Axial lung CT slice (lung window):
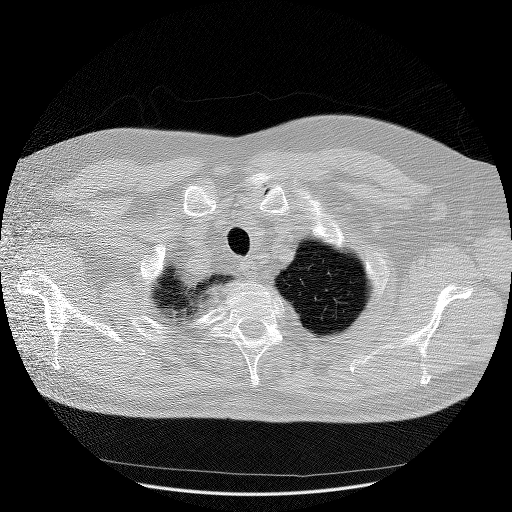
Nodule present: no